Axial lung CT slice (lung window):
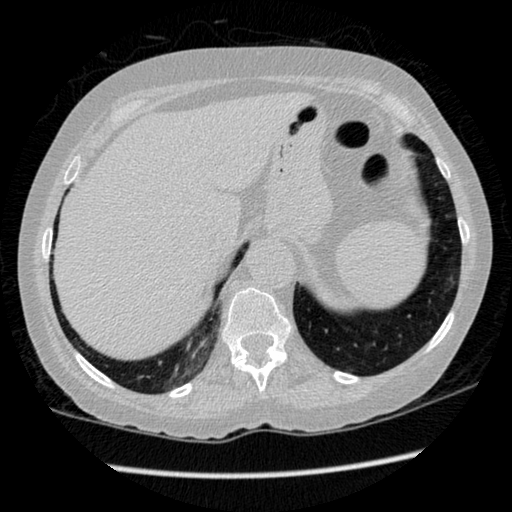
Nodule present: no